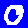
Digit: 0